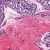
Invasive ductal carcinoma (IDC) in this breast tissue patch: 0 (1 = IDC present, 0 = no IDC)